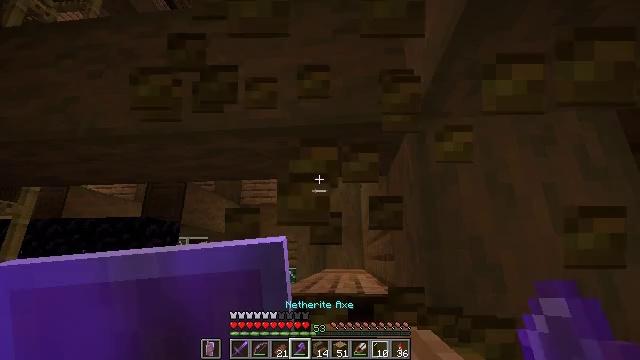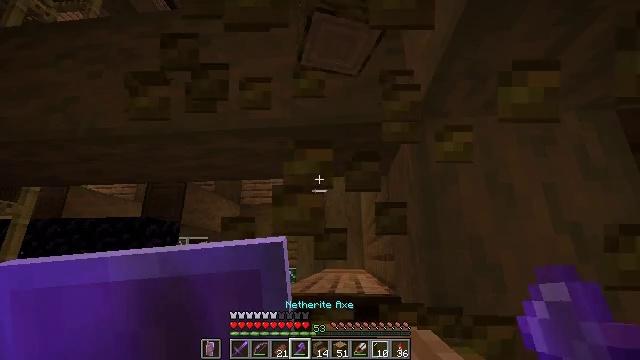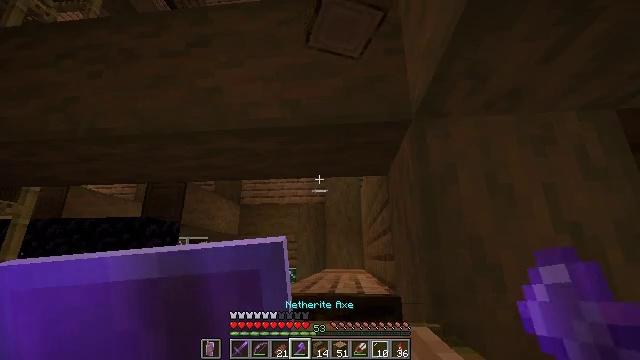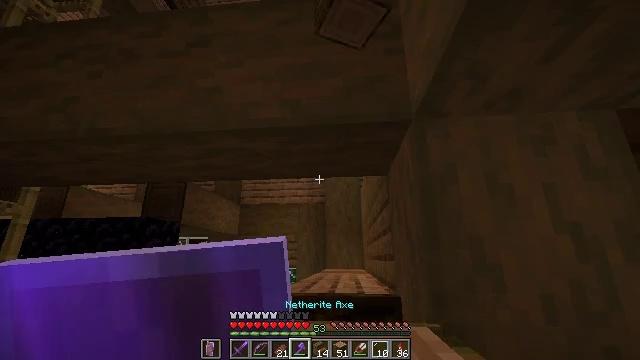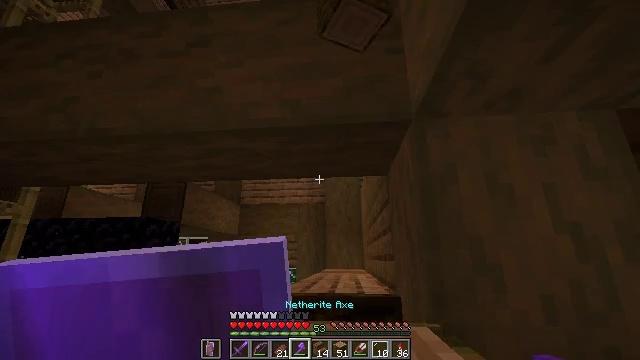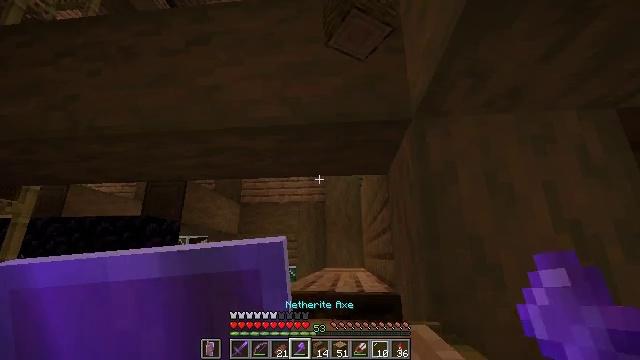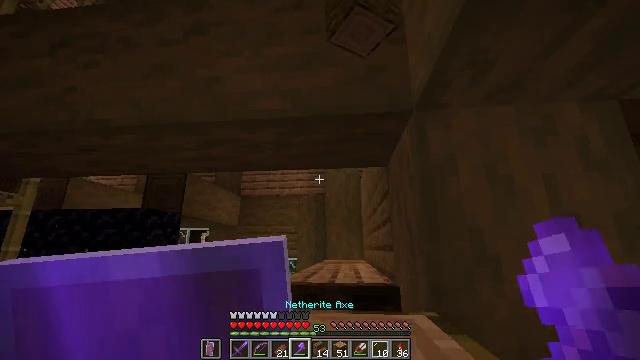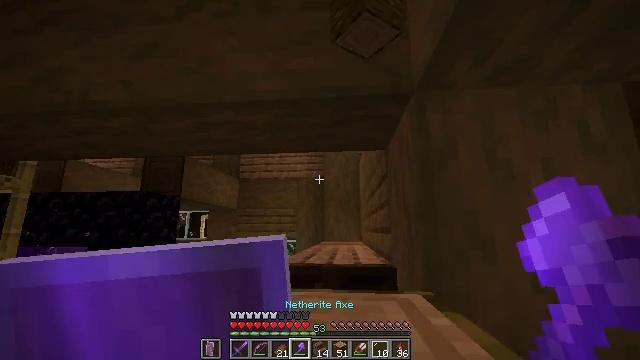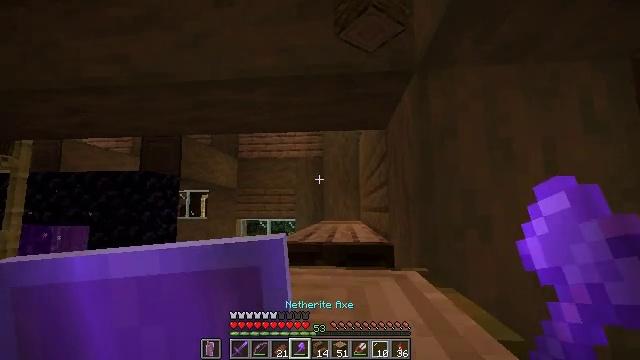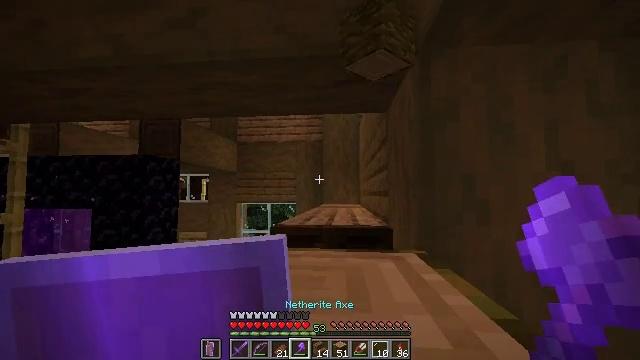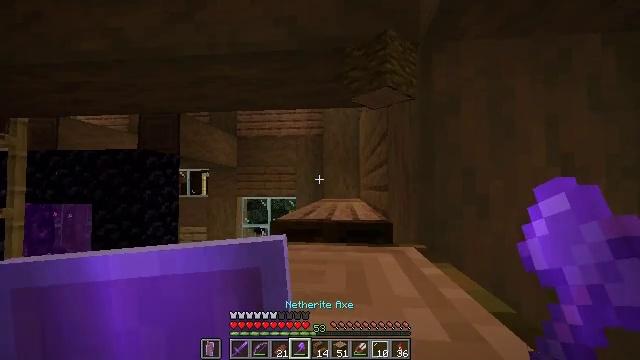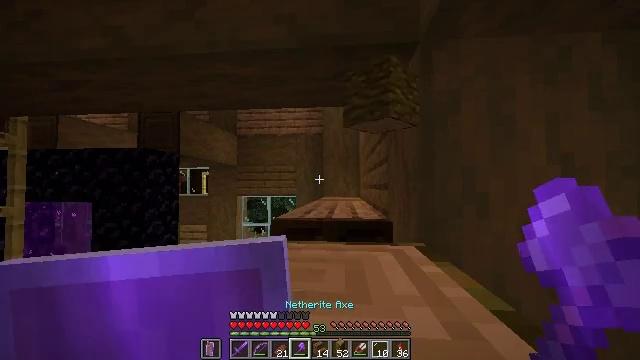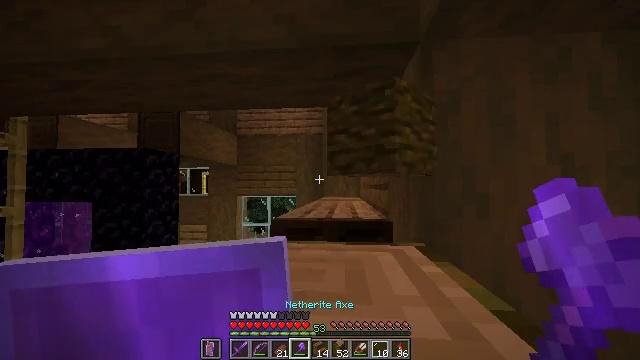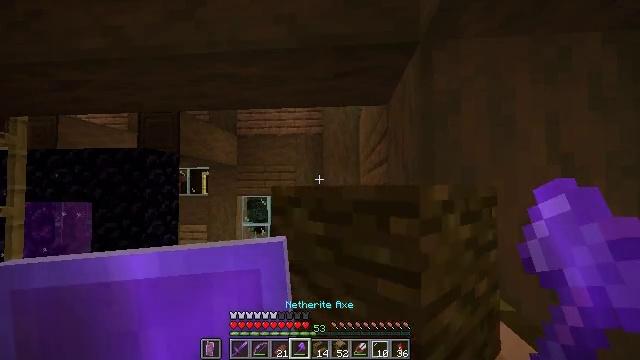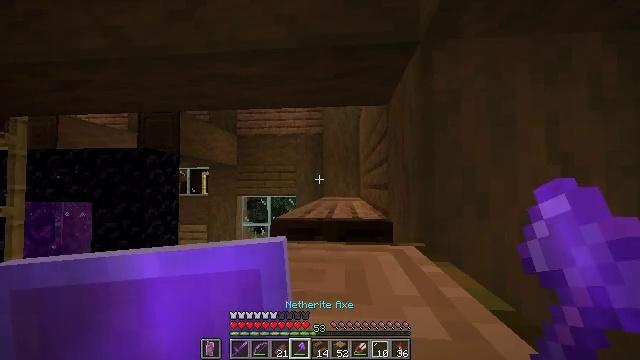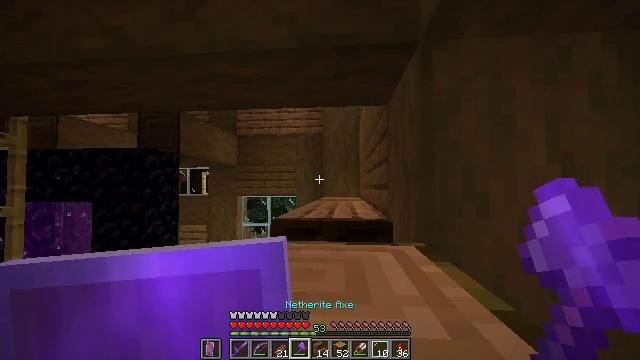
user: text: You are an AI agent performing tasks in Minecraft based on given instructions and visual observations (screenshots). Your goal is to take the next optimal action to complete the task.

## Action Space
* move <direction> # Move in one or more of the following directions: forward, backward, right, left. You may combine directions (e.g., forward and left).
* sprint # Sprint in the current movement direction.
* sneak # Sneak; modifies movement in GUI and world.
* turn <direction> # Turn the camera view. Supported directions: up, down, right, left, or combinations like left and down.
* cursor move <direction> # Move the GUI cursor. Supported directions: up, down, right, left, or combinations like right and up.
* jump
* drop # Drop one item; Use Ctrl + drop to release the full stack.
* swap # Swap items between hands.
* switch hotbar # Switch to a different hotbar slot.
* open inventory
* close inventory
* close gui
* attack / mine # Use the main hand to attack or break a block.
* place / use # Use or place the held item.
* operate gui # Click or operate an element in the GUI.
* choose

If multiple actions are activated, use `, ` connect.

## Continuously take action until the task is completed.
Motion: motion action
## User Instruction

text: craft item jungle wood
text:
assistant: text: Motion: sneak
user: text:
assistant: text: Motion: sneak
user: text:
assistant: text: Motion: sneak
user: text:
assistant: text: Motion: sneak
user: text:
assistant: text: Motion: sneak
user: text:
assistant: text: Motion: sneak, turn down
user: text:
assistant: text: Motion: sneak, turn down
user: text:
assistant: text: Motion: sneak, turn down
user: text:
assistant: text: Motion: sneak, turn down
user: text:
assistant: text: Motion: sneak, turn down
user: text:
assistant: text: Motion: sneak
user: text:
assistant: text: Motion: sneak
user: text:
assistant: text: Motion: sneak
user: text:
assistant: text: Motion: sneak
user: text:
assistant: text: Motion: sneak
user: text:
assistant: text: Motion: sneak
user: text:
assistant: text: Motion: sneak
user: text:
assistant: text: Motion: sneak
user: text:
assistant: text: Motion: sneak
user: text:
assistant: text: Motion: sneak, turn down
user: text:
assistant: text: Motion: sneak, turn down
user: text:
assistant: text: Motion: sneak, turn right and down
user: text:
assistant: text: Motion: move back, sneak, turn down
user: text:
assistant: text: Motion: move back, sneak
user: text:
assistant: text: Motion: move back, sneak
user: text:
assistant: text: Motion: move back, sneak, turn up
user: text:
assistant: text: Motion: move back, sneak, turn up
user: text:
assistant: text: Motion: move back, sneak
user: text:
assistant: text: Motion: move back, sneak
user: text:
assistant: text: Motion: sneak